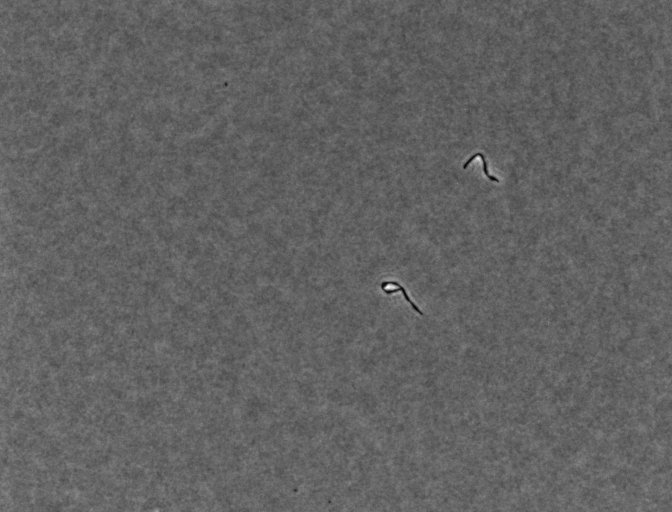
Phase contrast microscopy, 20x objective, 3 h incubation